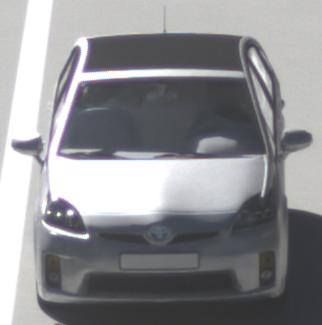
Make: Toyota
Model: Prius 1.5 Hybrid
Detailed model: Prius (HW2)
Model produced from: 2006/03
Model produced until: 2009/06
Doors: 5
Color: white
Road condition: dry road
Daytime: morning or afternoon
Contrast: high contrast